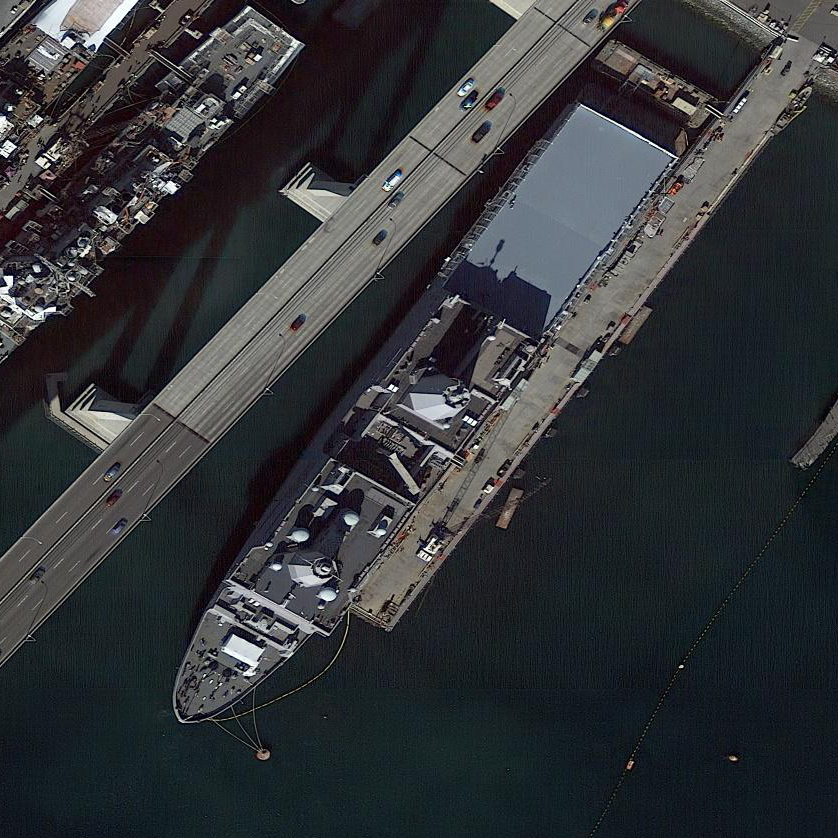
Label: San_Antonio-class_transport_dock